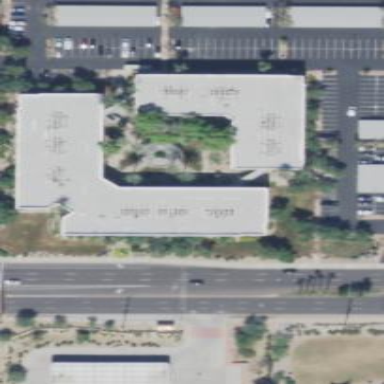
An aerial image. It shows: Commercial building.